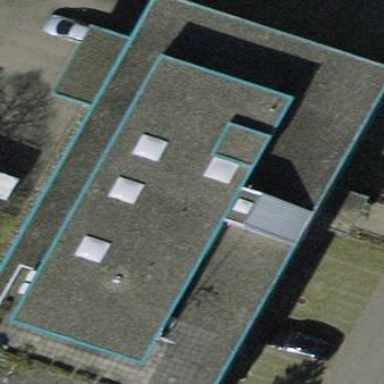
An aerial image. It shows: Commercial building.